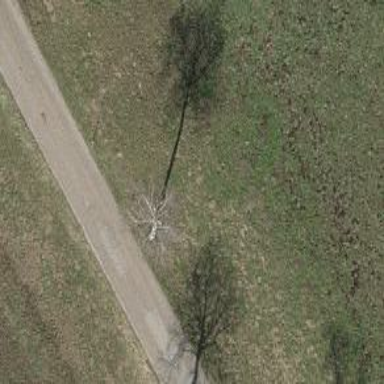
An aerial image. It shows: Broadleaved tree with lush foliage.